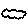
Label: cloud